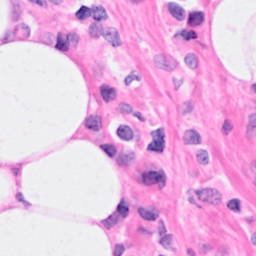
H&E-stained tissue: Breast